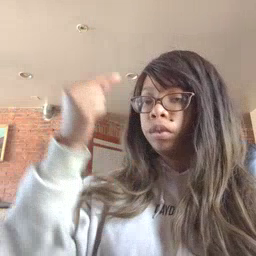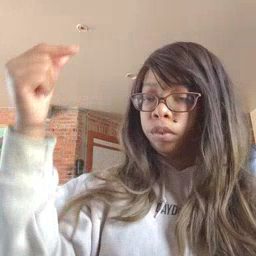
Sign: giraffe